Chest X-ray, PA view. Patient: 52 years old, sex F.
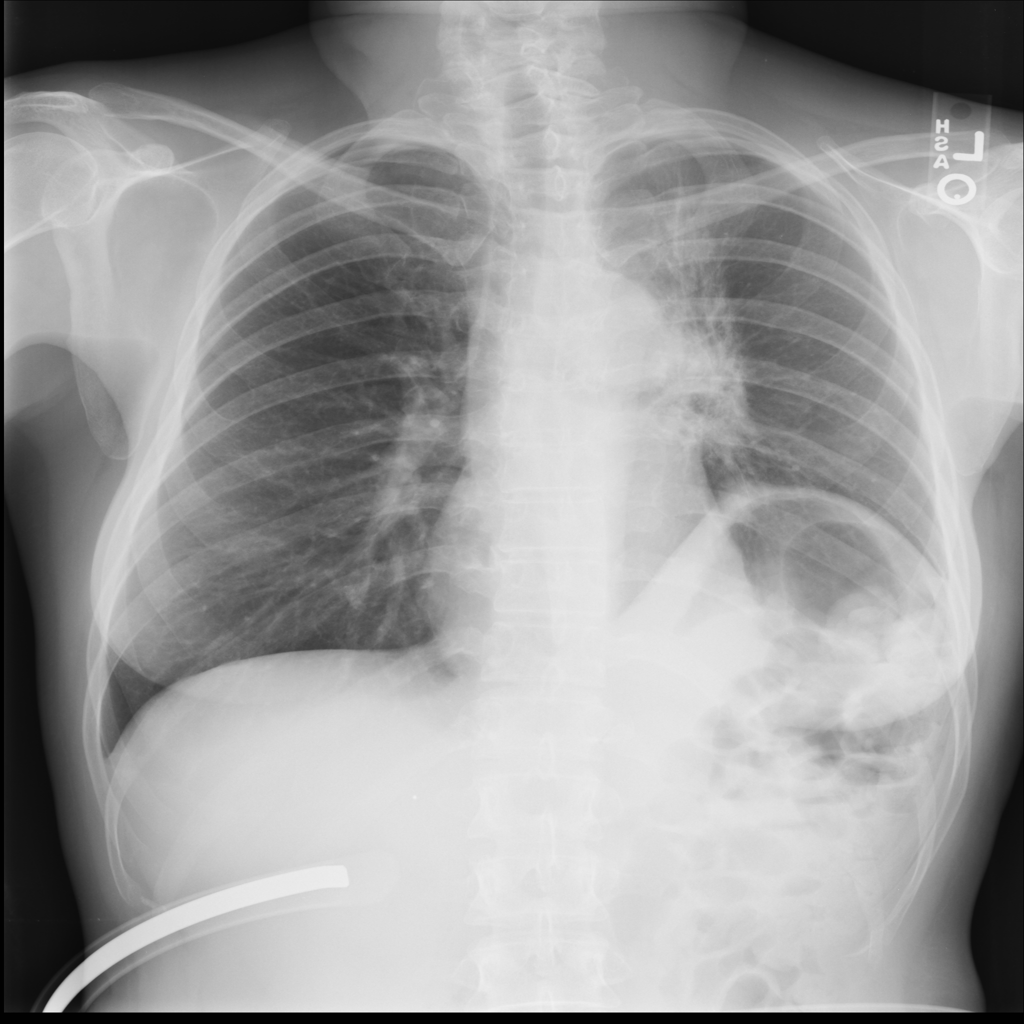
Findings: Fibrosis, Mass